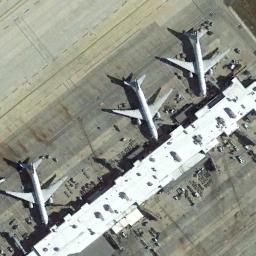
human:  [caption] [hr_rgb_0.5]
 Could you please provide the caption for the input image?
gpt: Three white planes are parked on one side of the white building .

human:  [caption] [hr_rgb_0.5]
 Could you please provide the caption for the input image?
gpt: Three planes of the same size parked neatly next to the buildings inside the airport .

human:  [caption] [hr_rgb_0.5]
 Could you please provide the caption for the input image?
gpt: Three airplanes are parked beside the terminal .

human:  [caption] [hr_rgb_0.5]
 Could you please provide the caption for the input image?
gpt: Three planes parked next to the striped terminal while some facilities and cars around the terminal .

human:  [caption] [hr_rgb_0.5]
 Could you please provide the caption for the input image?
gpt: Three planes were on the ground at one side of the building .